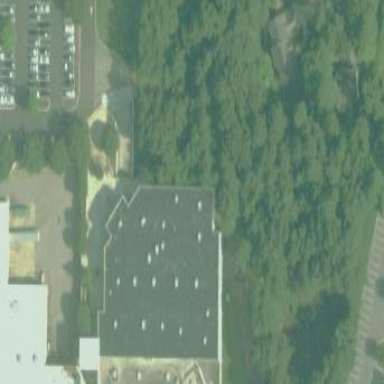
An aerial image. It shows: Commercial fitness center building.